Interaction volume radius: 10 \u00c5
Interaction volume height: 20 \u00c5
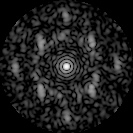
Disorder parameter: 0.6004